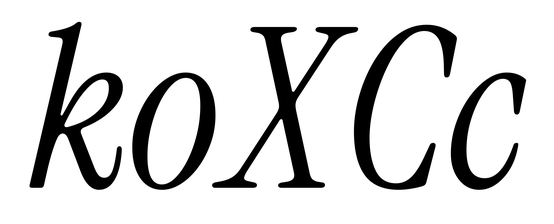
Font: InstrumentSerif-Italic